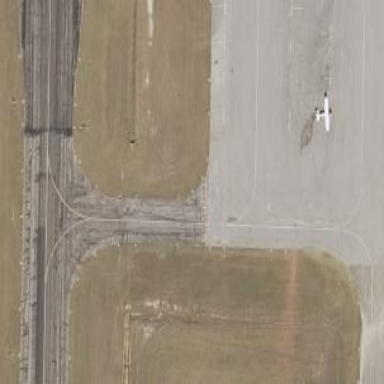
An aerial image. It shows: Image of taxiway at airport.